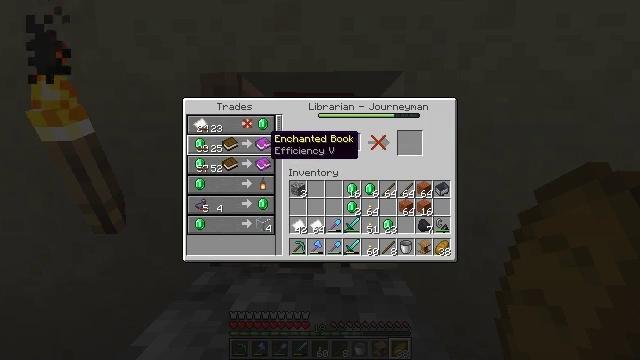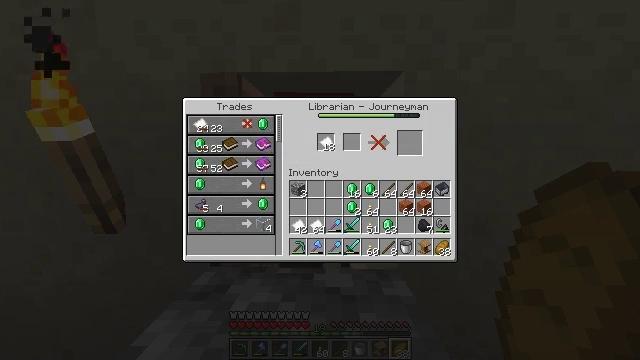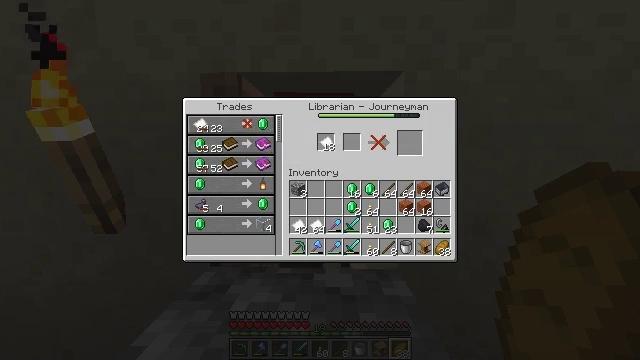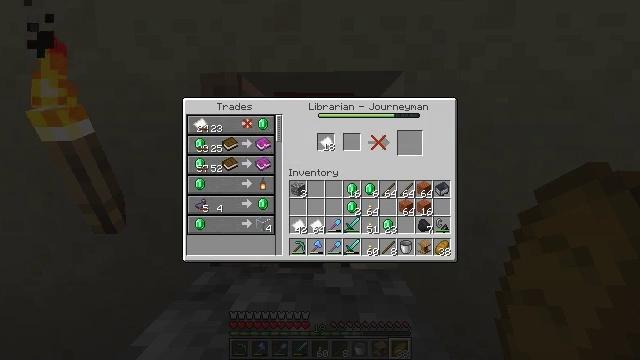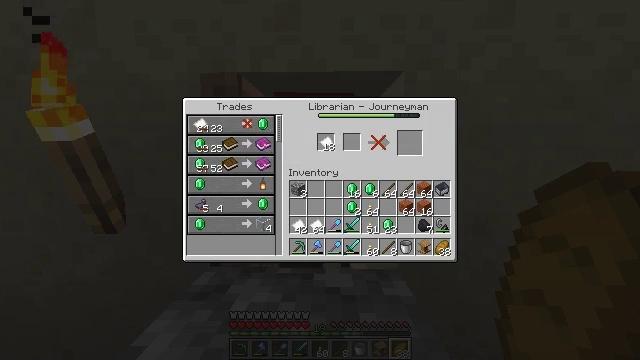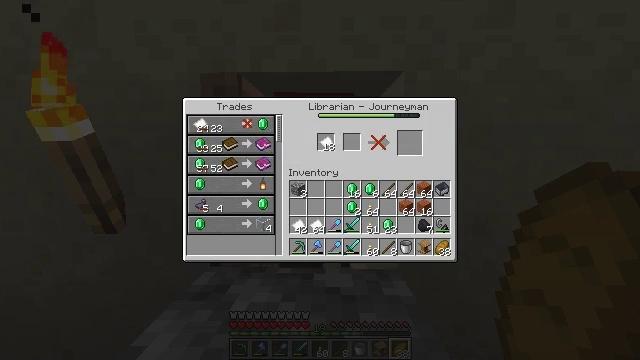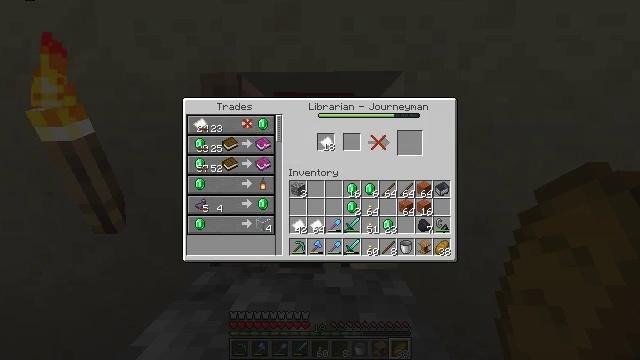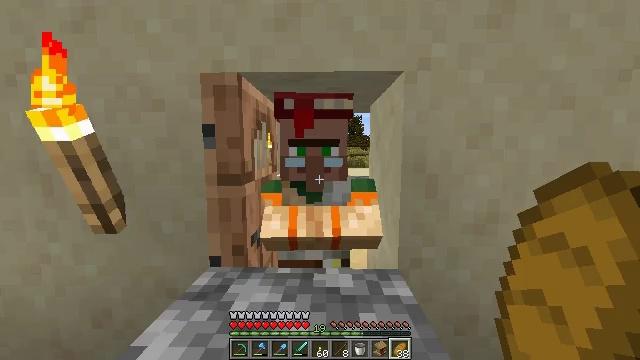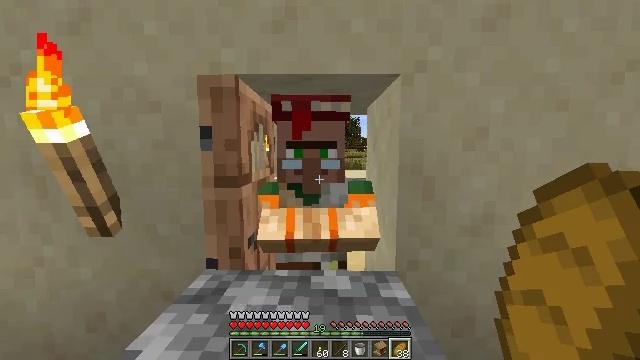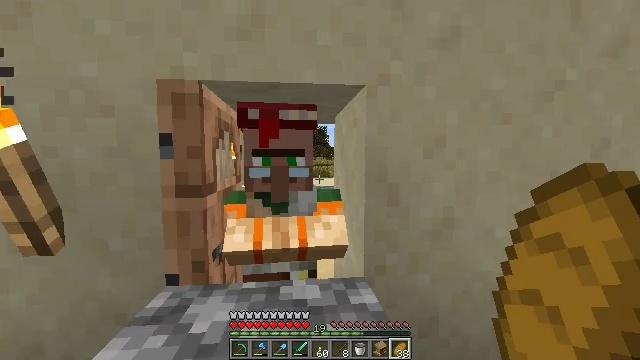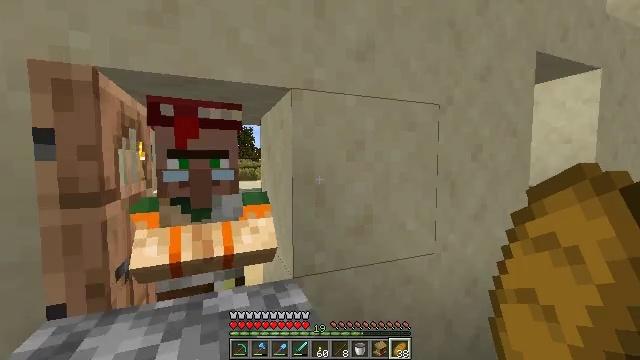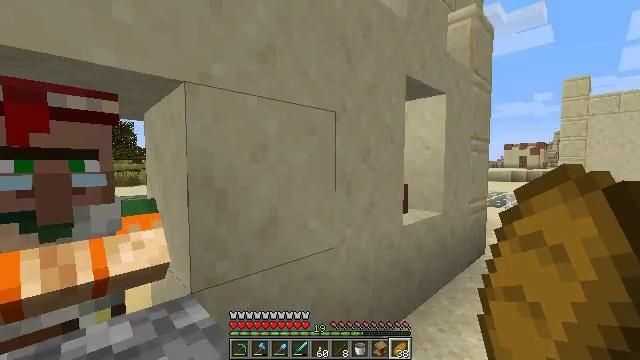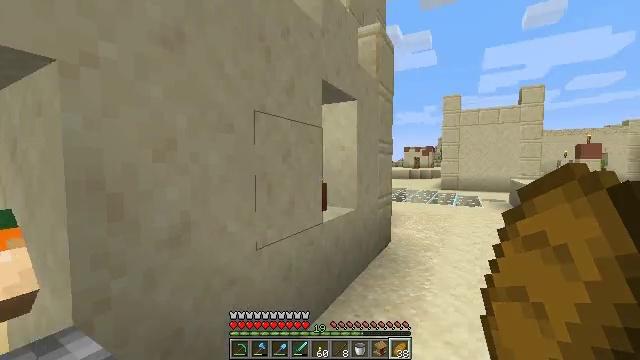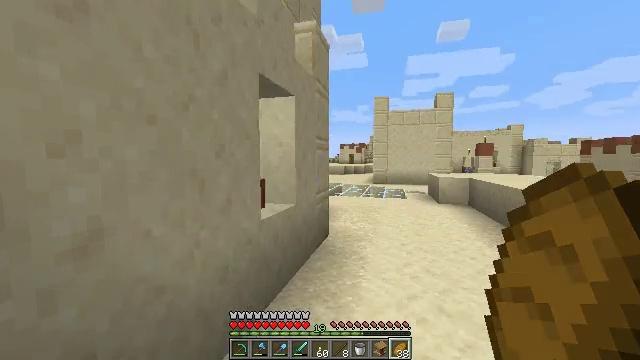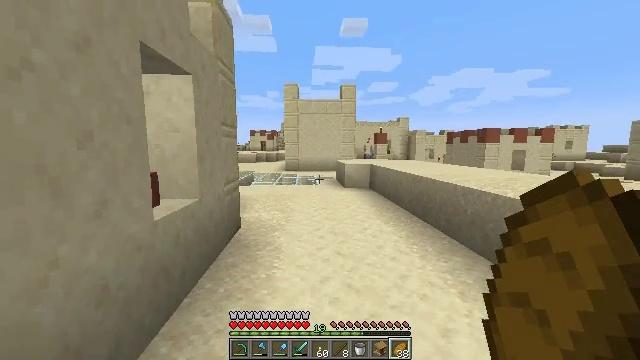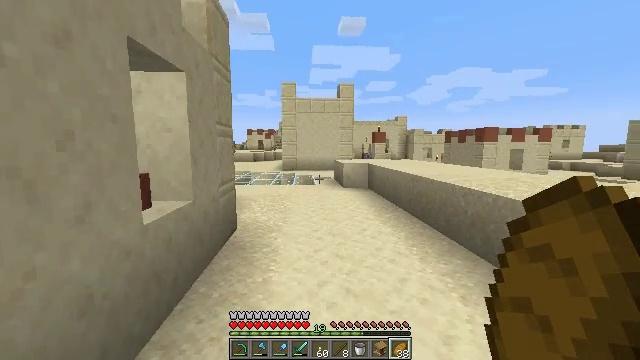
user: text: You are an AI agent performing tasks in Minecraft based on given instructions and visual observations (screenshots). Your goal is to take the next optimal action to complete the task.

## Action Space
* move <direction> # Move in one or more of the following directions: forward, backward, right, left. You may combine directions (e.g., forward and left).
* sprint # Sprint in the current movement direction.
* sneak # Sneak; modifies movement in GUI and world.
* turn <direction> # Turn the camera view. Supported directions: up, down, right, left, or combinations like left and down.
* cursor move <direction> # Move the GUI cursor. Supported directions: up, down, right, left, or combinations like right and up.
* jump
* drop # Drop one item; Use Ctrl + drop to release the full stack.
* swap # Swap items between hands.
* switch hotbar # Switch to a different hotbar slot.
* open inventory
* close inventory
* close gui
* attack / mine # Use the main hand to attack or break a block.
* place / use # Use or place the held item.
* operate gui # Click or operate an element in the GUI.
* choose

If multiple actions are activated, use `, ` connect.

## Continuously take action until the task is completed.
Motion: motion action
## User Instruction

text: Break the potted cactus to collect it.
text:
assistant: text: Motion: cursor move right
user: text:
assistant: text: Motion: cursor move right
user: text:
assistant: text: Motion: cursor move right
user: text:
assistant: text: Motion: cursor move right
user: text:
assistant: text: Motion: no_op
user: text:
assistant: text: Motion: no_op
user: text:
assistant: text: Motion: no_op
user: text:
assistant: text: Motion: close gui
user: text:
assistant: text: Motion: turn right and up
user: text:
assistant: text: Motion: turn right
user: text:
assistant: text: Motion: turn right
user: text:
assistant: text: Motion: turn right
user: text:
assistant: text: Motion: turn right
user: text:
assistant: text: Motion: move forward, turn right and down
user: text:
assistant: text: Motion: move forward
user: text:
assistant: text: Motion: move forward
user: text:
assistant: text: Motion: move forward
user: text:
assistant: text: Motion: move forward
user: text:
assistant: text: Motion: move forward, sprint
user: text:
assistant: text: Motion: move forward, sprint
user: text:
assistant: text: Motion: move forward, sprint
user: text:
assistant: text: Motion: move forward, sprint
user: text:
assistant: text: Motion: move forward, sprint
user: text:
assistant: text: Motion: move forward, sprint, turn left and down
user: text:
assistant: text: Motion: move forward, sprint, turn left and down
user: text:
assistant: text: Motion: move forward, sprint, turn left and down, jump
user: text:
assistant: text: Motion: move forward, sprint, jump
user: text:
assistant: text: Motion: move forward, sprint, jump
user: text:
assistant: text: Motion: move forward, sprint, jump
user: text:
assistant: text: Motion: move forward, sprint, turn left and down, jump